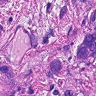
Metastatic tissue present: yes